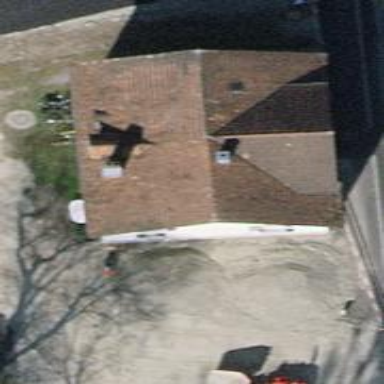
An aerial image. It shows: Detached building.